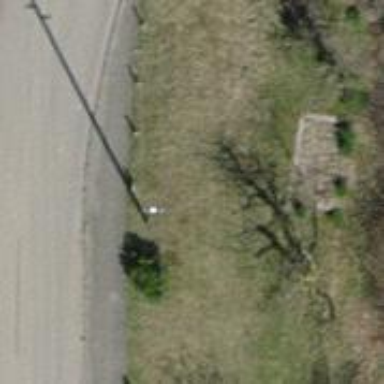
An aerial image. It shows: Straight power pole with straight line management system.